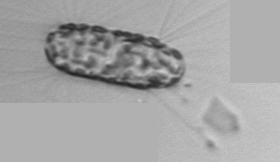
Label: Corethron_hystrix